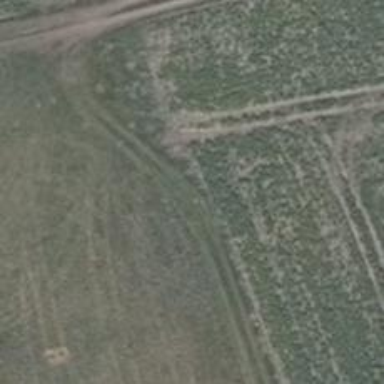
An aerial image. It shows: Grass track road with grade 5 tracktype.